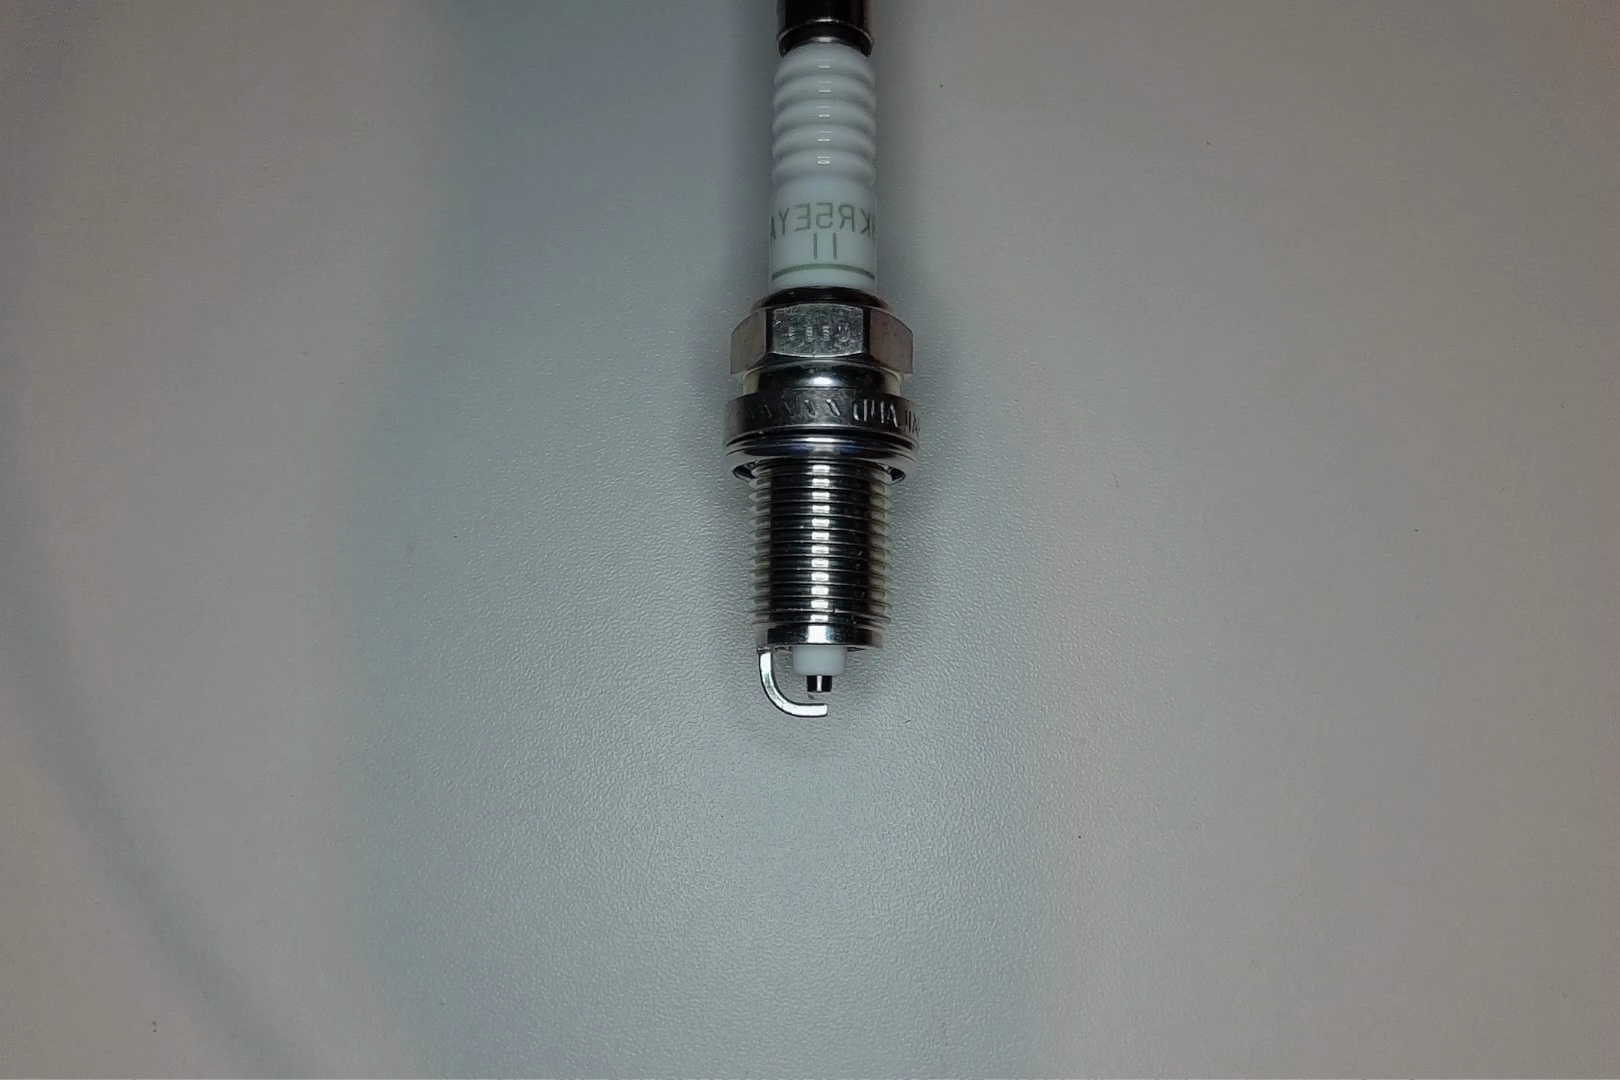
Label: normal